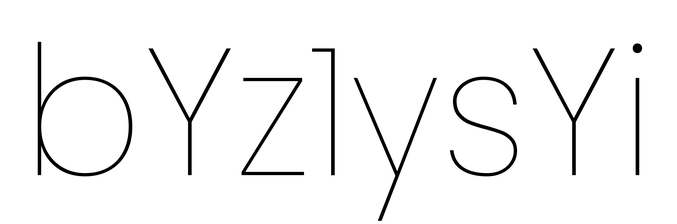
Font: Poppins-Thin